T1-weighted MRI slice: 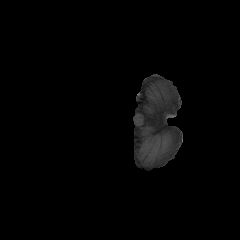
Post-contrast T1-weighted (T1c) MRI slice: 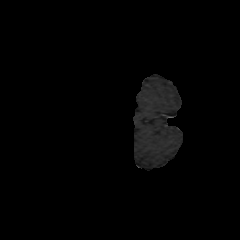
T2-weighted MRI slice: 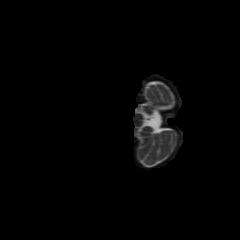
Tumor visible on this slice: no